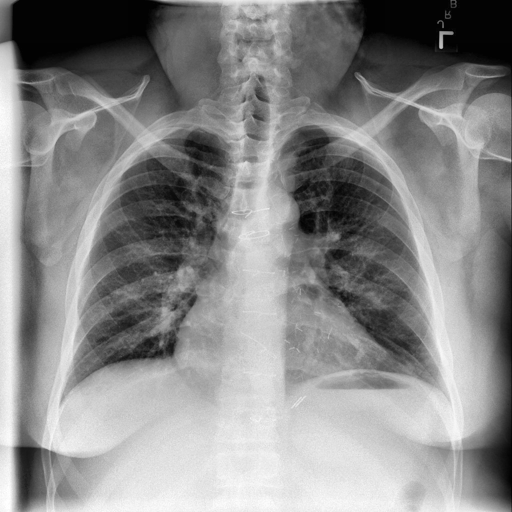
Finding: NORMAL